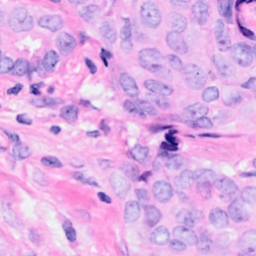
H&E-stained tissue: Breast